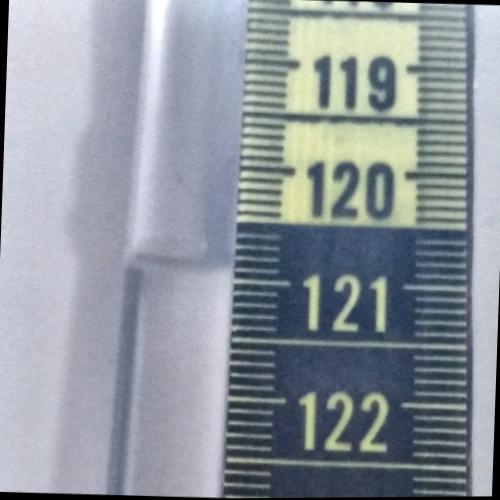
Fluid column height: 120.9 cm